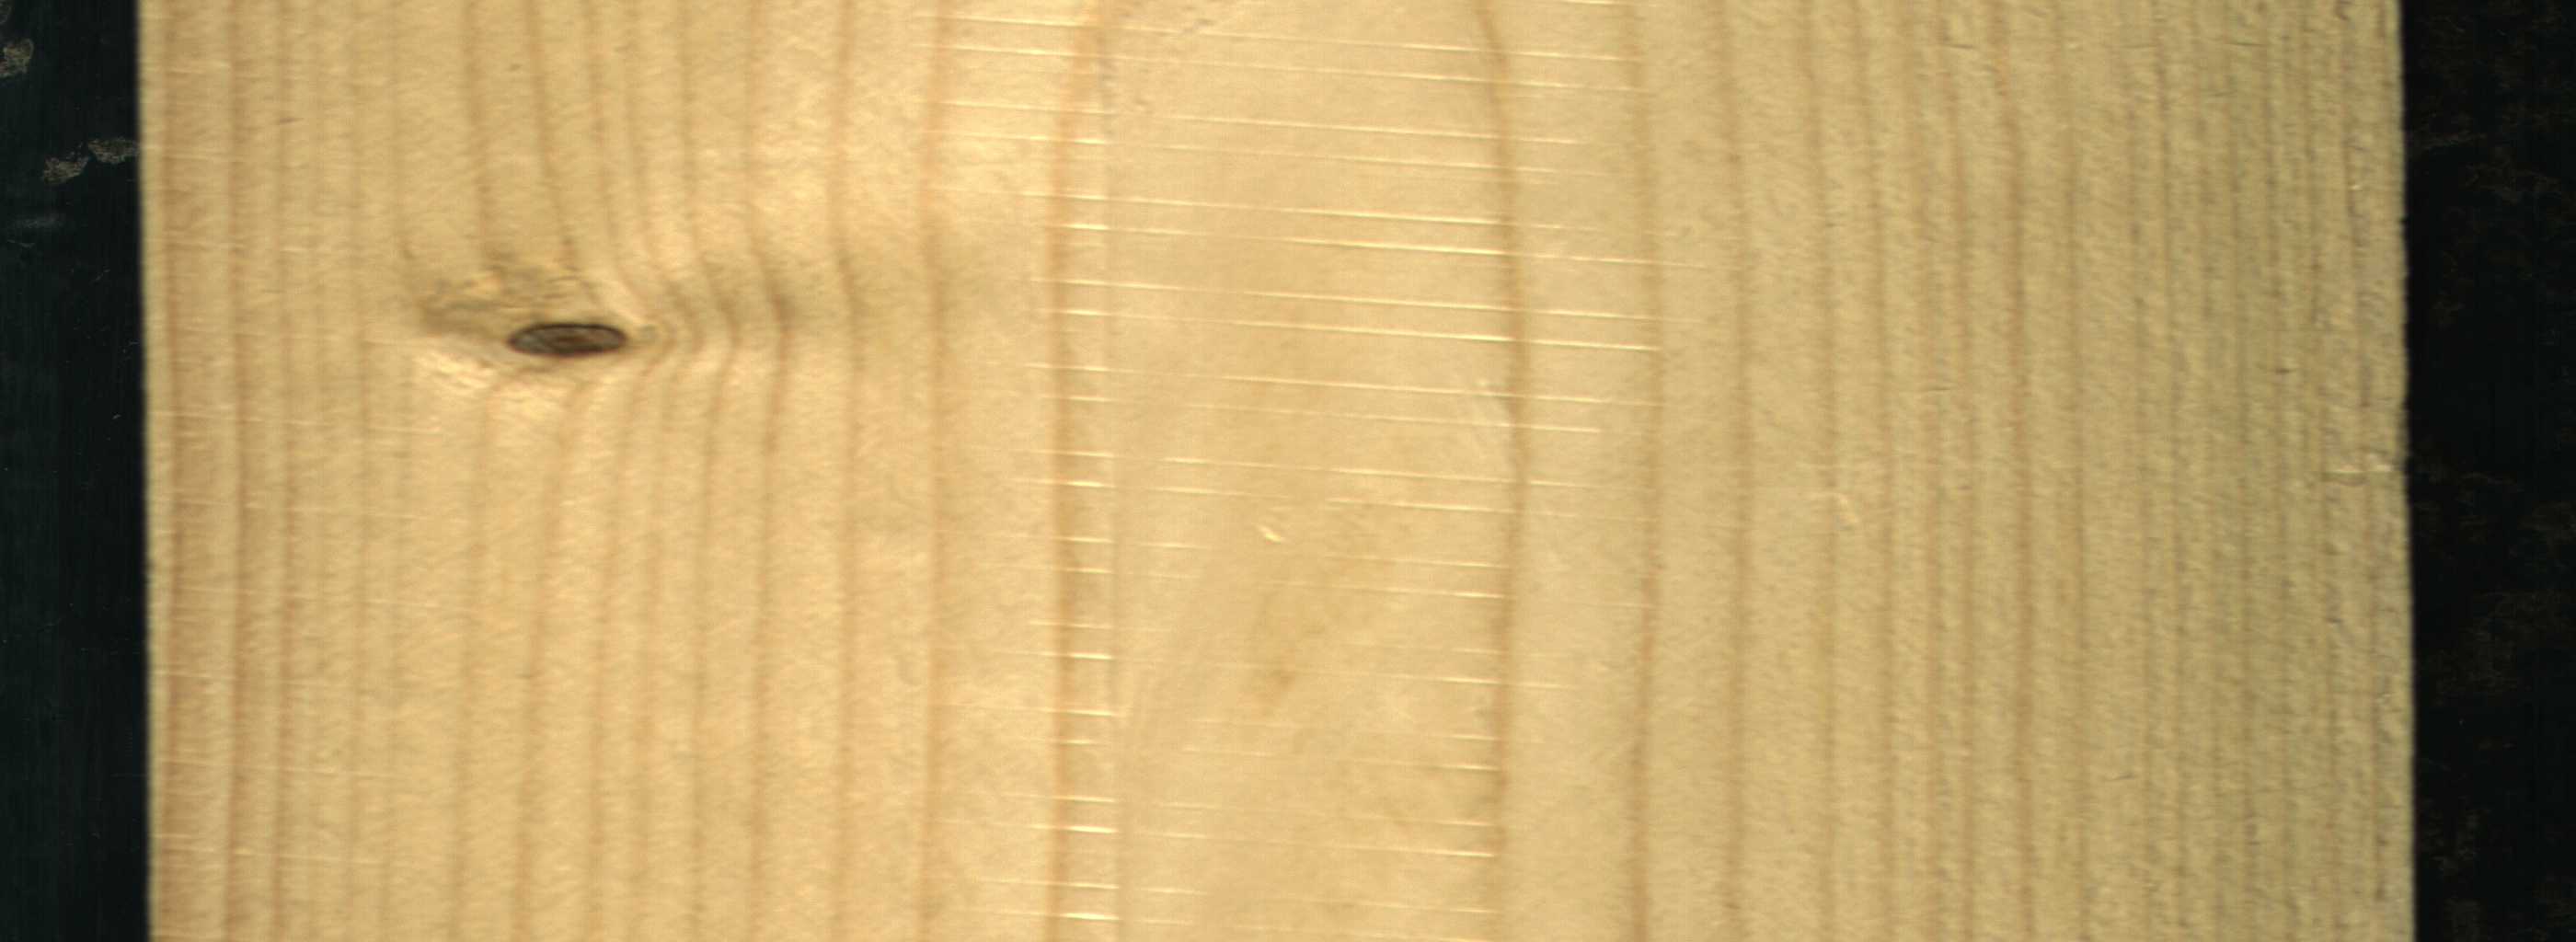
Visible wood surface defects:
Dead_Knot